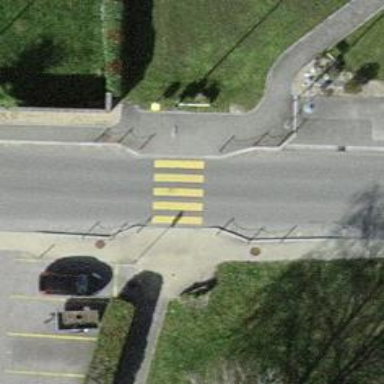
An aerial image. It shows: Zebra crossing on the road.